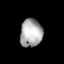
Tissue: lung
Cell type: Endothelial cells
Senescence score: 0.6543
Nuclear area (px): 611
Mean DAPI intensity: 170.07